Question: I am beginner in node.js programming. I did the simple program. I am running this program in localhost 8086.I am using Webstorm to execute this.This program works perfectly last two weeks. Suddenly it shows the error. I cannot able to run this program in localhost. It shows the error event in (port listen 8086). Can anyone solve this issue? Thanks in advance..

'''
var express=require("express");
var app=express();
app.get("/abc",function(request,response)
{
response.send("I got a request");
console.log("I got a request");
});
app.listen(8086,function()
{
console.log("server running at port 8086");
});
'''
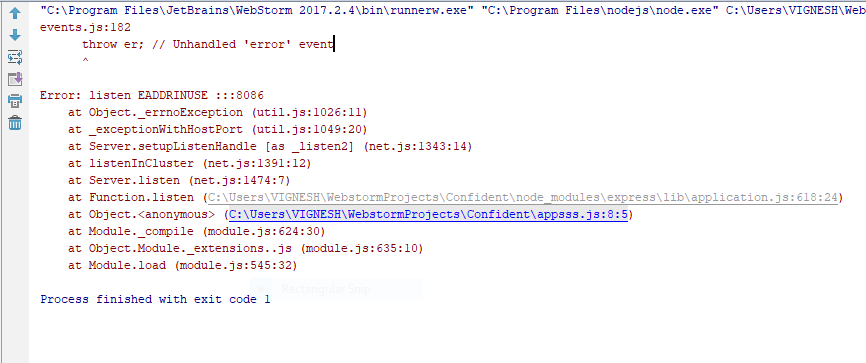
Answer: Another application is already using that port. Check if you installed / started another software that might use the port 8086.